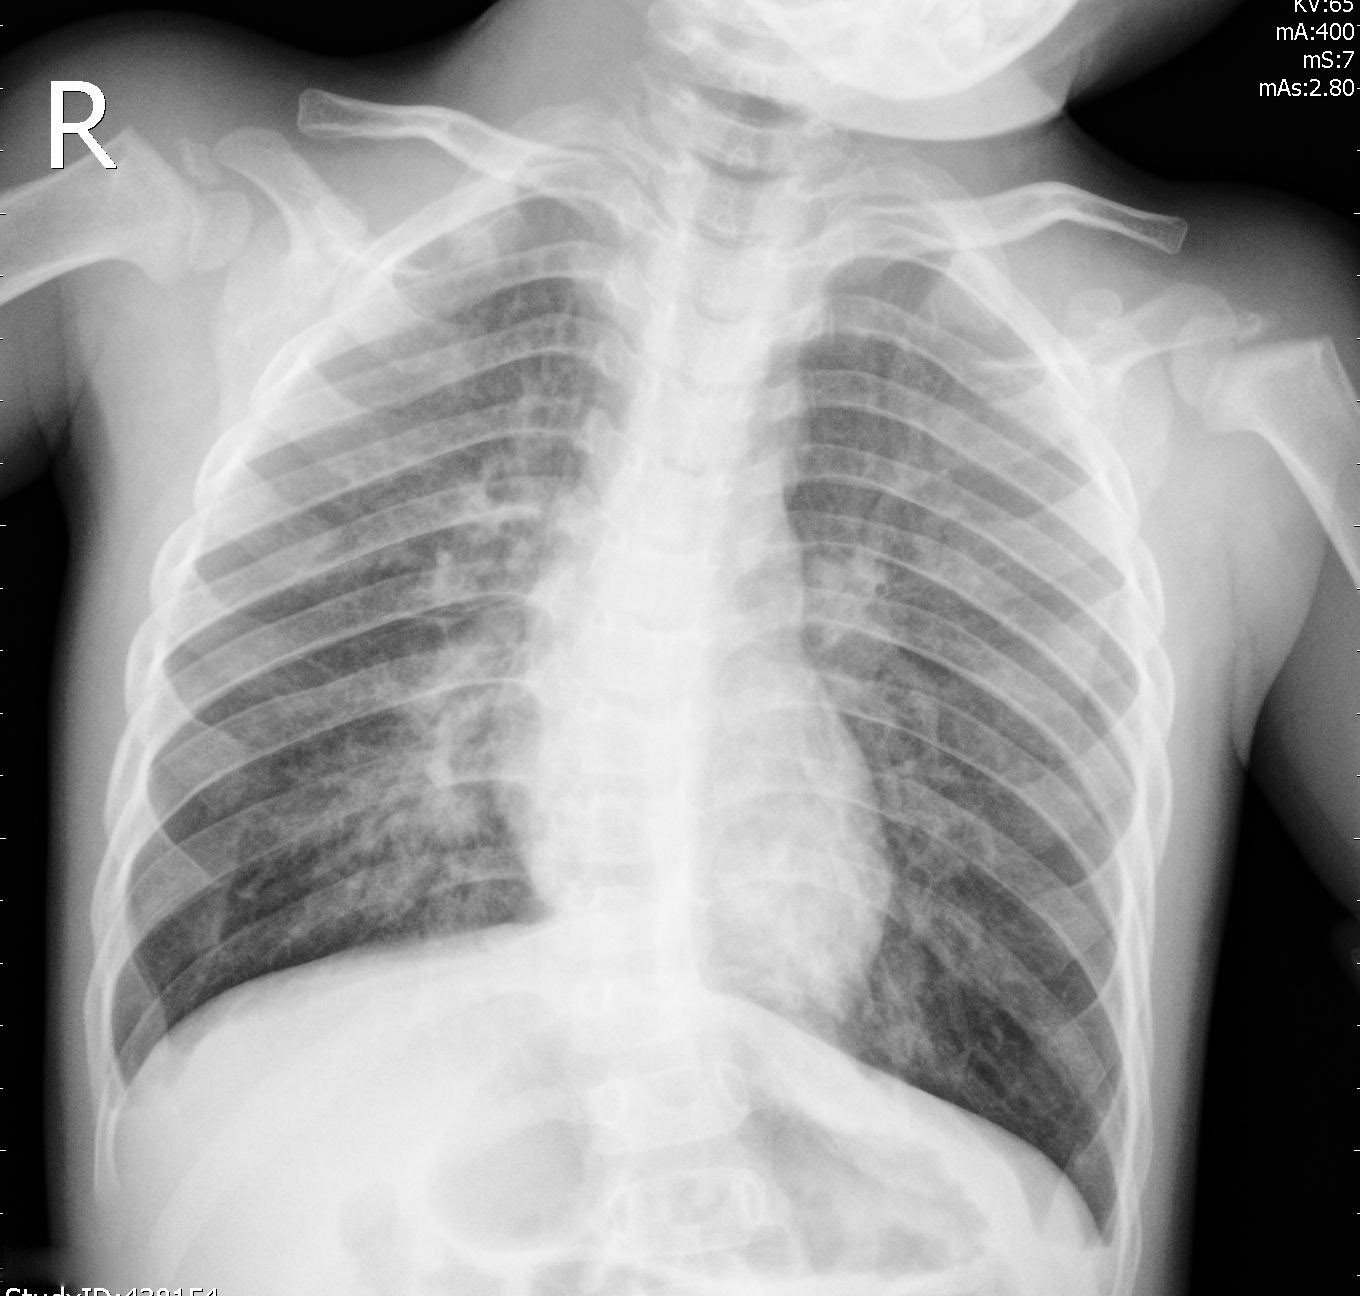
Diagnosis: PNEUMONIA